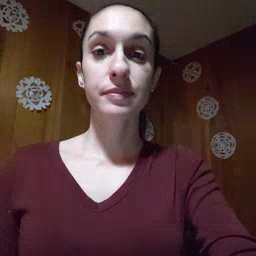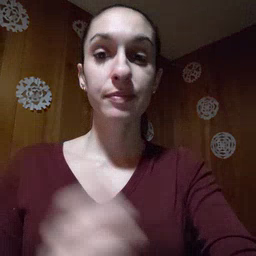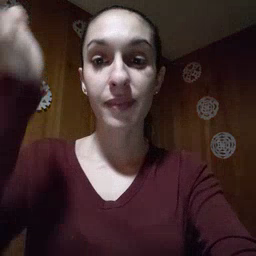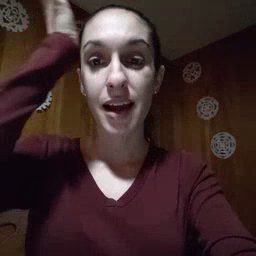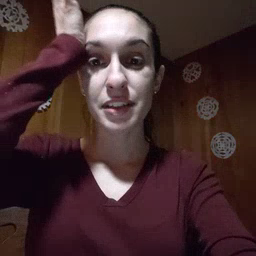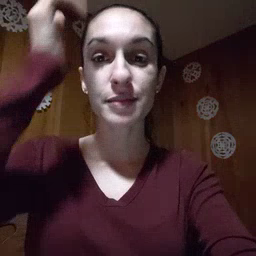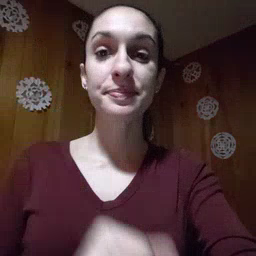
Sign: garbage